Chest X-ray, PA view. Patient: 46 years old, sex F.
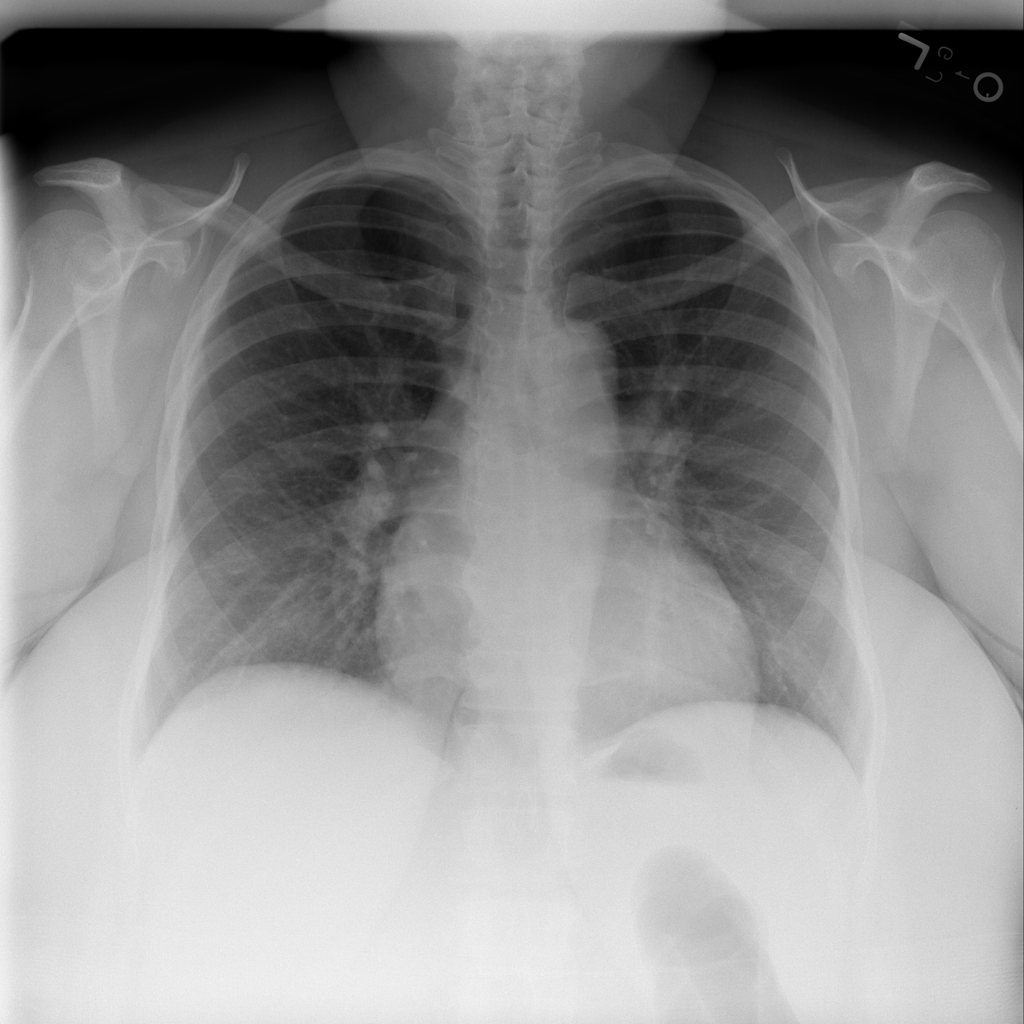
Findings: Cardiomegaly